Interaction volume radius: 5 \u00c5
Interaction volume height: 40 \u00c5
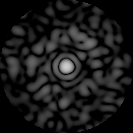
Disorder parameter: 0.7982